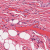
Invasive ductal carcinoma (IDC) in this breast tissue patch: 0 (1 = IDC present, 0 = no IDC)